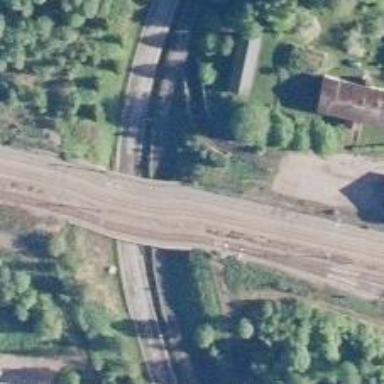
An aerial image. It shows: Bridge with railway tracks. The electrified line has continuous contact line.